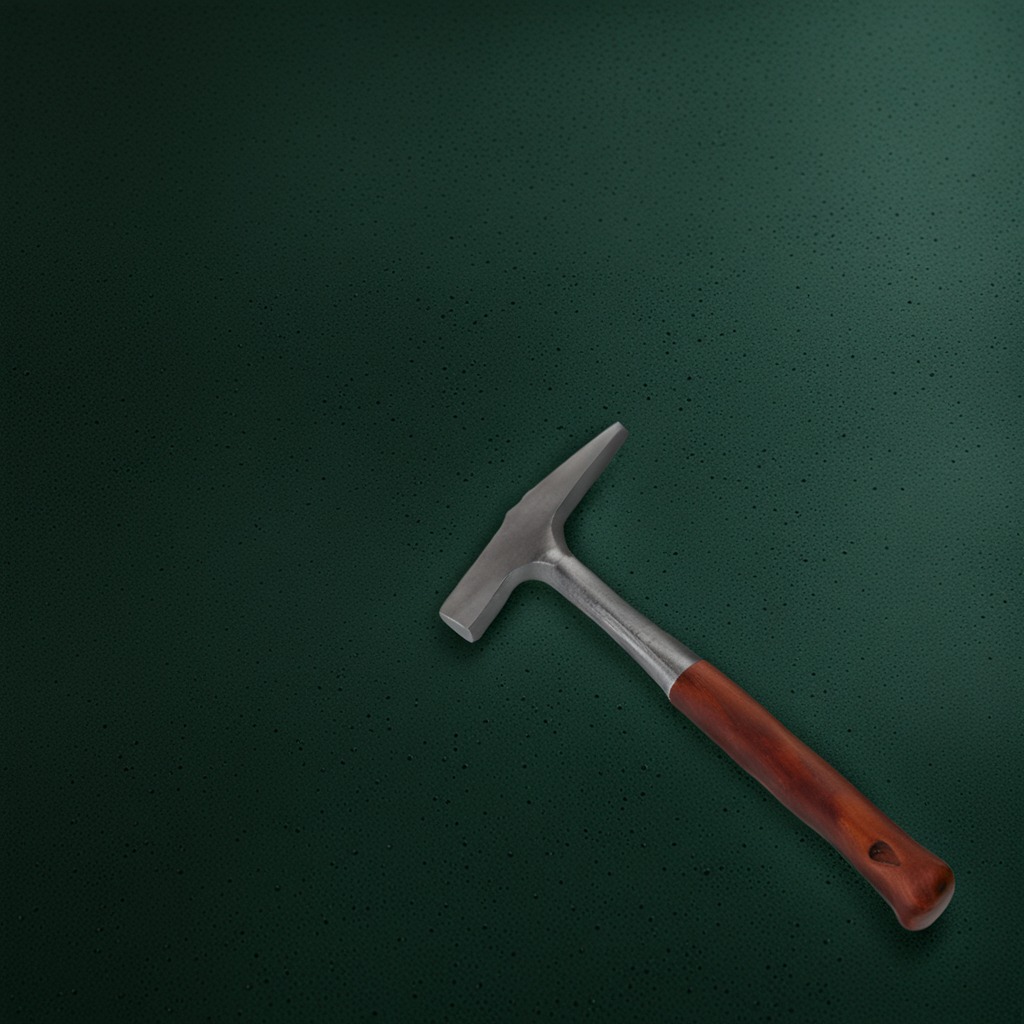
A hammer lies on the tabletop.